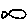
Label: fish